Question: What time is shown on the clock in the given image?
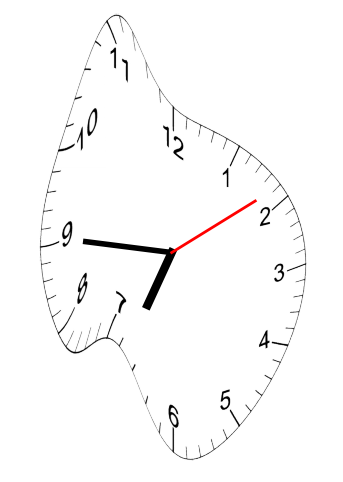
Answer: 06:45:09